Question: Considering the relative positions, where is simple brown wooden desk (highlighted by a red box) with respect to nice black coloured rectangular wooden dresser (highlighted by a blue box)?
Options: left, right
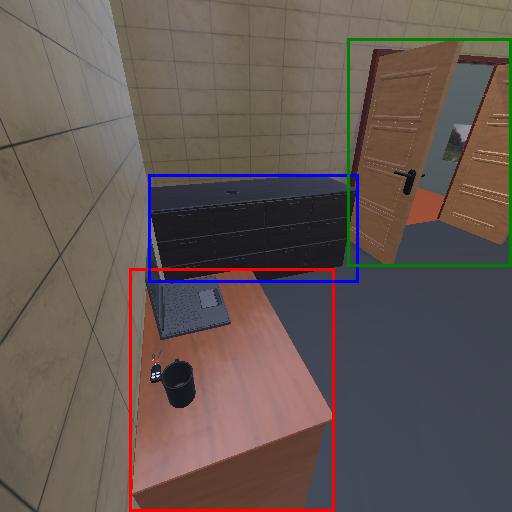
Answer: left